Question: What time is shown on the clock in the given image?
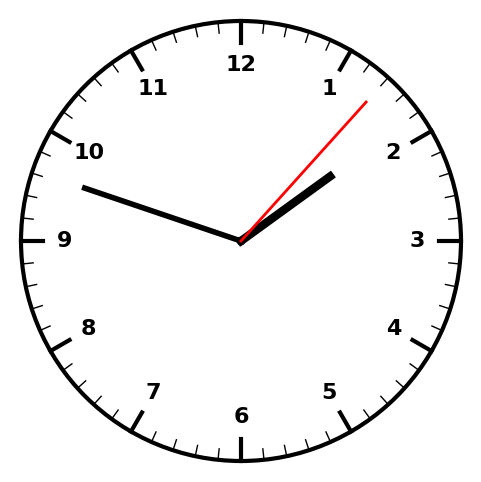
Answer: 01:48:07